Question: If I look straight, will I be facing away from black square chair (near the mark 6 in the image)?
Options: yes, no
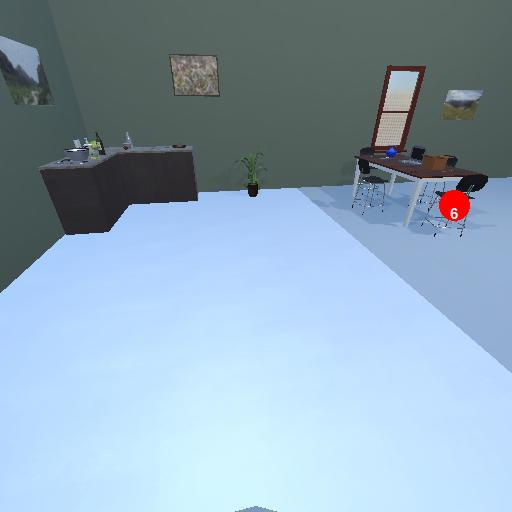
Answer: yes